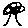
Label: tree